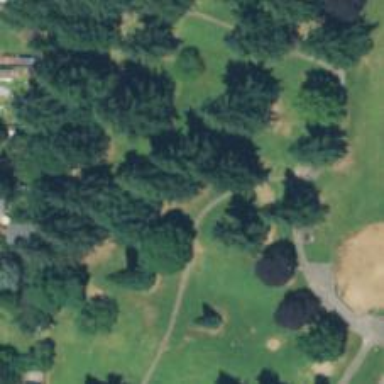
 specifically designed for the sport of disc golf."